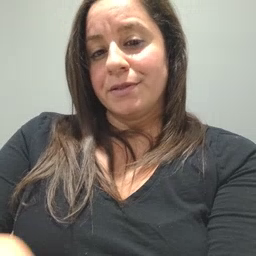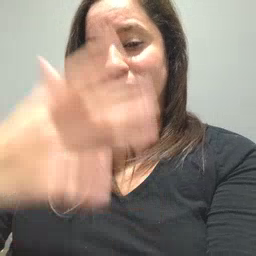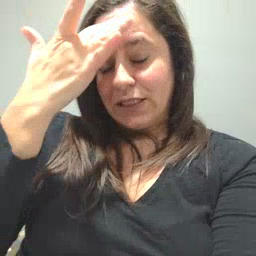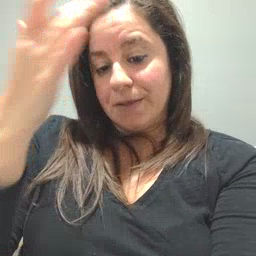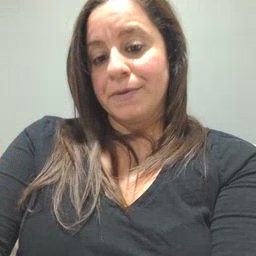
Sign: sick